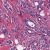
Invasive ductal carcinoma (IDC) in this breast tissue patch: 1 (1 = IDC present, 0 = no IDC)